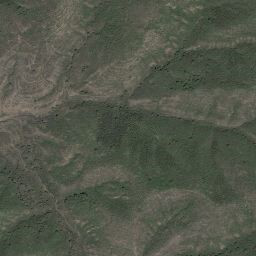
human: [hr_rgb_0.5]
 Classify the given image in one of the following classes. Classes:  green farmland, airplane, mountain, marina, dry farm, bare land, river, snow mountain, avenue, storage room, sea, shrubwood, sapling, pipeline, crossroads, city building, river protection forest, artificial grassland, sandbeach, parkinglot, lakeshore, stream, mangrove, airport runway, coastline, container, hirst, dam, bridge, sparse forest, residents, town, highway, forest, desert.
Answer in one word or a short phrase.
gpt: mountain